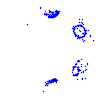
Particle: pion